Field crop: tomato
Growth stage: 1
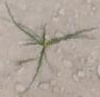
Species: cyperus